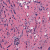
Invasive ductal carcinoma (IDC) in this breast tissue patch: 1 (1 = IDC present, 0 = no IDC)